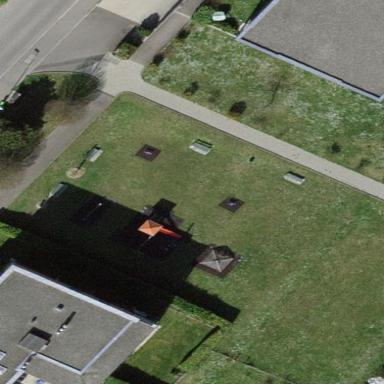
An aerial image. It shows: Playground area for leisure land.